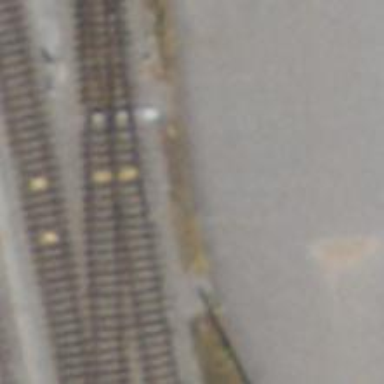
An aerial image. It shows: Single-track railway yard.